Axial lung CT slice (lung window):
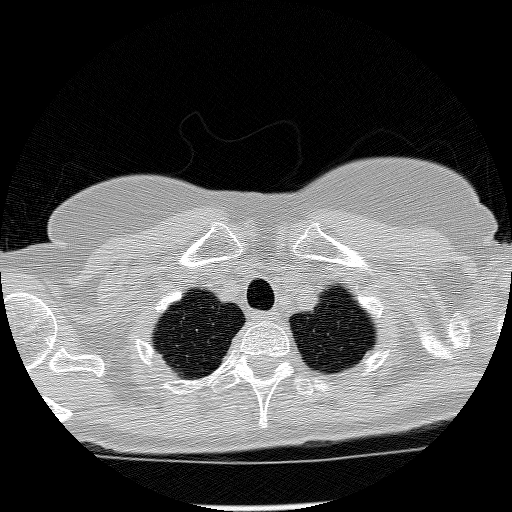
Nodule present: no